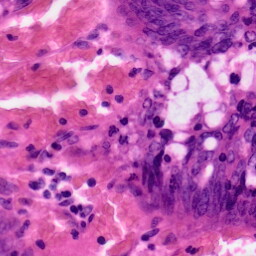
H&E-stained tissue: Colon